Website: bh-photo
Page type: payment
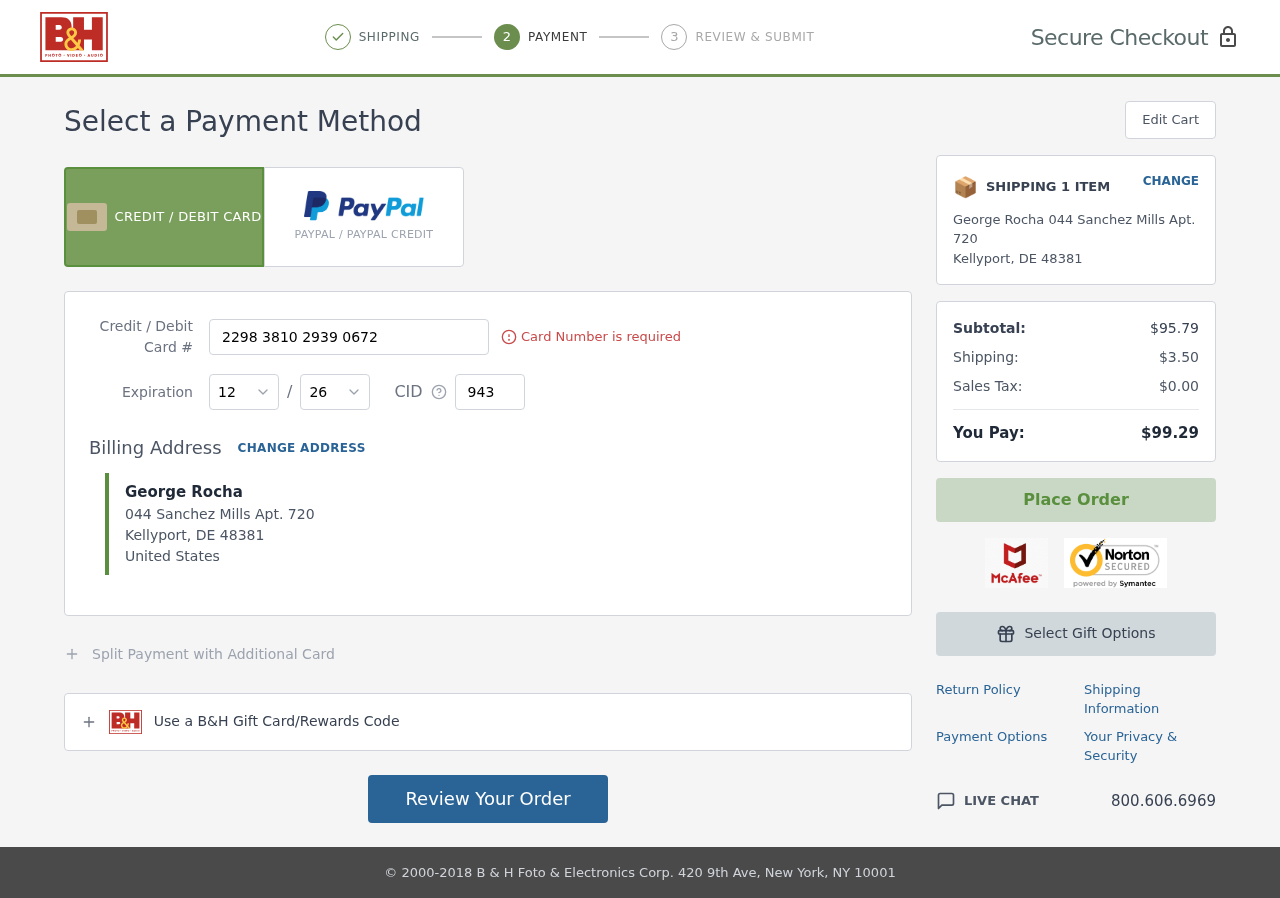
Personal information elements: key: PII_CARD_CVV
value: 943
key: PII_CARD_EXPIRY_MONTH
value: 12
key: PII_CARD_EXPIRY_YEAR
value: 26
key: PII_CARD_NUMBER
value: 2298 3810 2939 0672
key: PII_CITY
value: Kellyport
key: PII_COUNTRY
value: United States
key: PII_FULLNAME
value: George Rocha
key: PII_POSTCODE
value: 48381
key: PII_STATE_ABBR
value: DE
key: PII_STREET
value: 044 Sanchez Mills Apt. 720
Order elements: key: ORDER_NUM_ITEMS
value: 1
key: ORDER_SUBTOTAL
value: $95.79
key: ORDER_SHIPPING_COST
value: $3.50
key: ORDER_TAX
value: $0.00
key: ORDER_TOTAL
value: $99.29